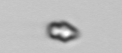
Label: Heterocapsa_rotundata